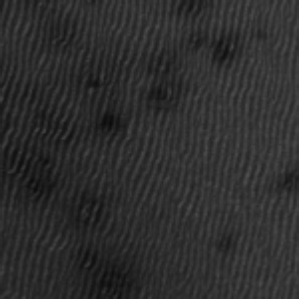
Label: frost